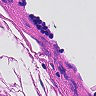
Metastatic tissue present: no